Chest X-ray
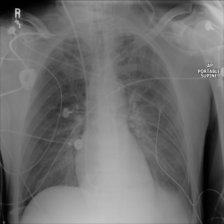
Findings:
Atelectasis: negative
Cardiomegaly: negative
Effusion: negative
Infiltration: positive
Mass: negative
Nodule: negative
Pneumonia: negative
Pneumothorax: negative
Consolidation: negative
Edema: negative
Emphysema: negative
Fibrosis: negative
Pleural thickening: negative
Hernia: negative